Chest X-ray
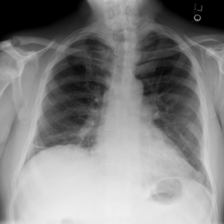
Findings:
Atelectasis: positive
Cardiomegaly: negative
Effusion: negative
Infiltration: negative
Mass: negative
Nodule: negative
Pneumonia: negative
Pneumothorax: negative
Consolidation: negative
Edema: negative
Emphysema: negative
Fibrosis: negative
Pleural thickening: negative
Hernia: negative